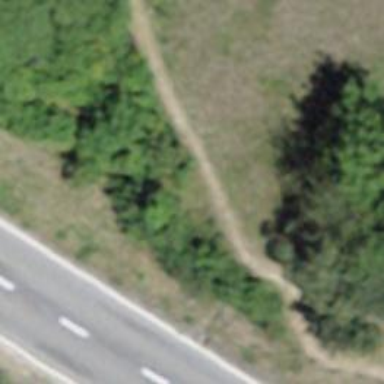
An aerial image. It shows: Path.